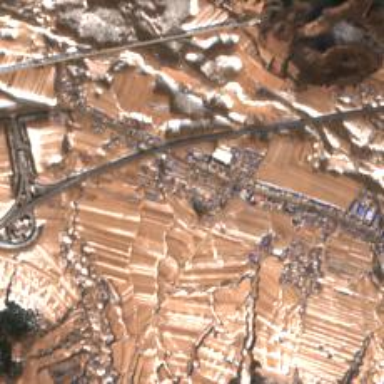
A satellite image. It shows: Ethnic township within town.